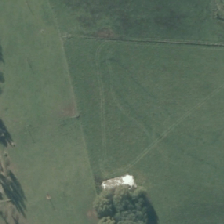
Land cover: shortrotation_cropland